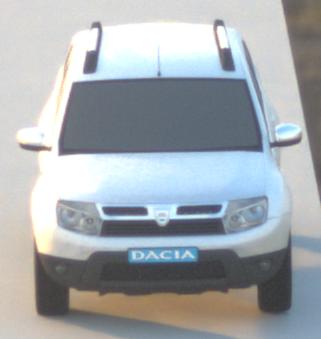
Make: Dacia
Model: Duster dCi 110 FAP
Detailed model: Duster (I)
Model produced from: 2010/06
Model produced until: 2013/11
Doors: 5
Color: white
Road condition: dry road
Daytime: sunrise or sunset
Contrast: medium contrast